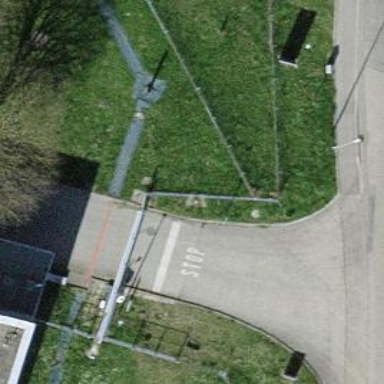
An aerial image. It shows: Gate.